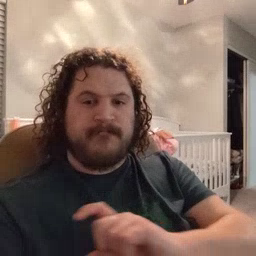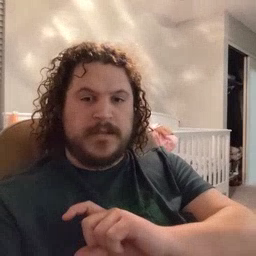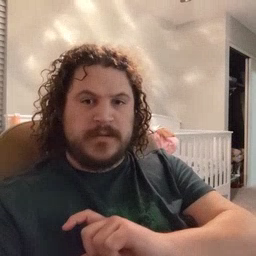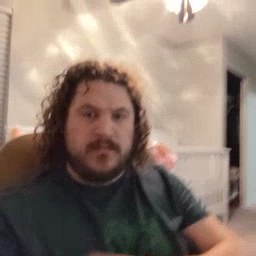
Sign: police